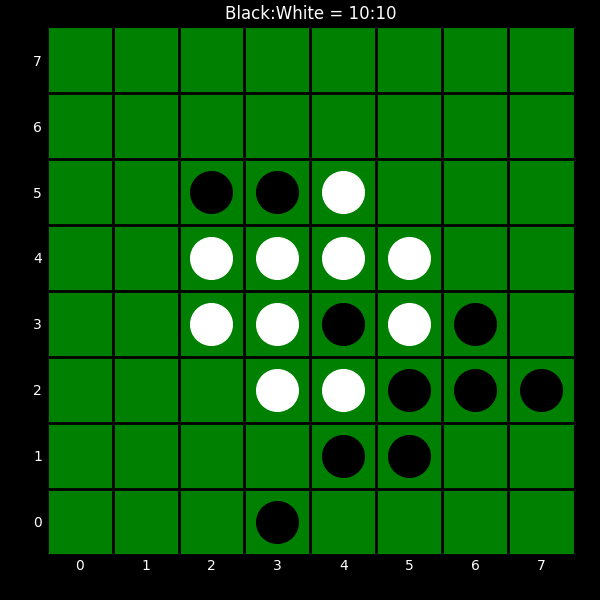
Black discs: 10
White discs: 10